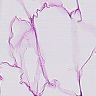
Metastatic tissue present: no